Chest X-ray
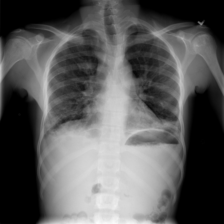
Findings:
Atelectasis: negative
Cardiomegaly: negative
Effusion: negative
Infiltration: positive
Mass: negative
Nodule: negative
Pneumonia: negative
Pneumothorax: negative
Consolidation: negative
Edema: negative
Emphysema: negative
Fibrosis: negative
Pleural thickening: negative
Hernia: negative